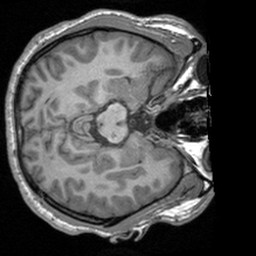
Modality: T1w
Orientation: axial
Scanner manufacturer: siemens
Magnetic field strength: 3 T
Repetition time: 1.9 s
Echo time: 0.00226 s